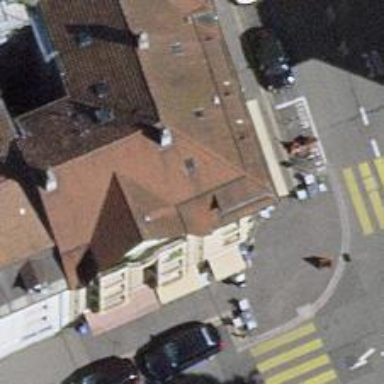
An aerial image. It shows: Pub.